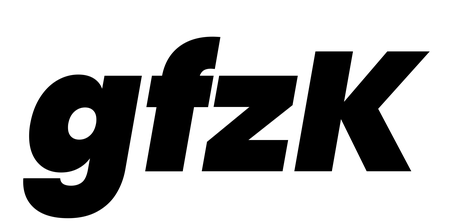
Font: Poppins-BlackItalic